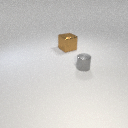
small gray metal cylinder to the right of large brown metal cube